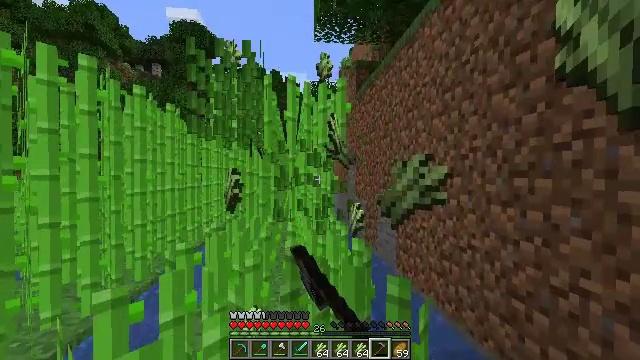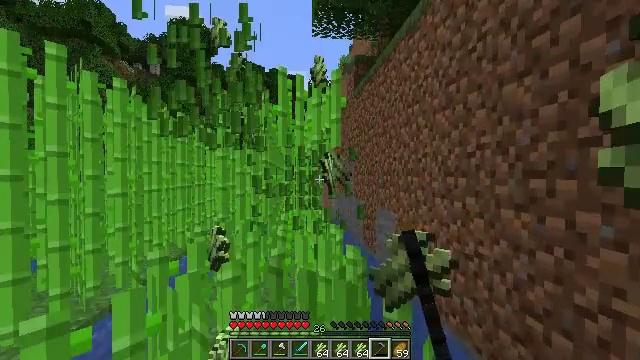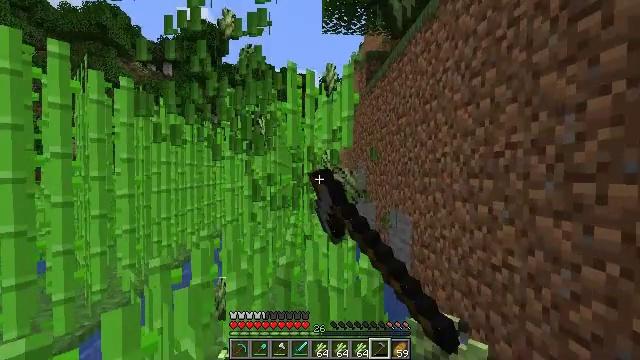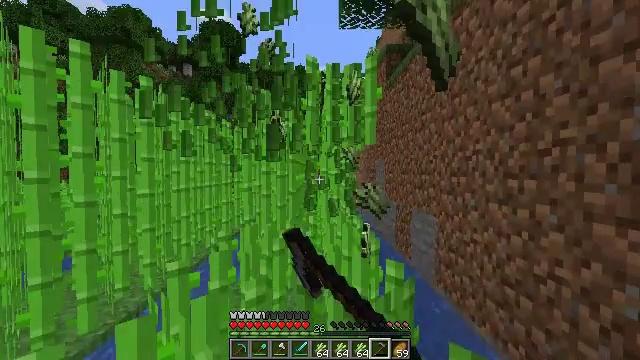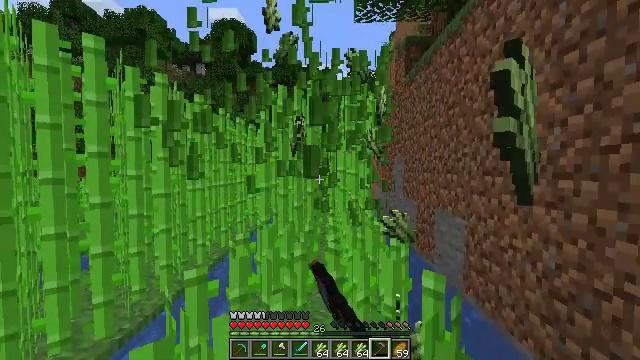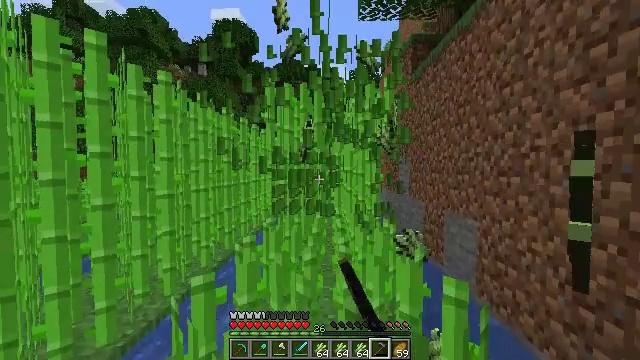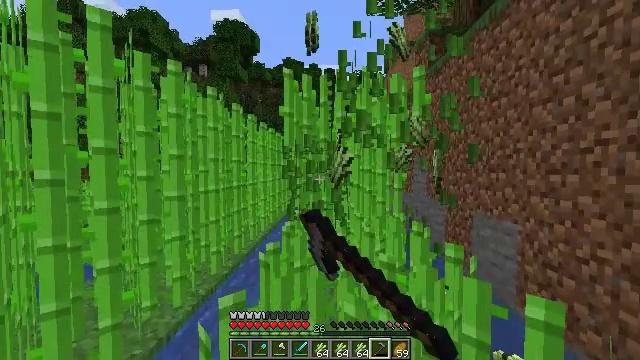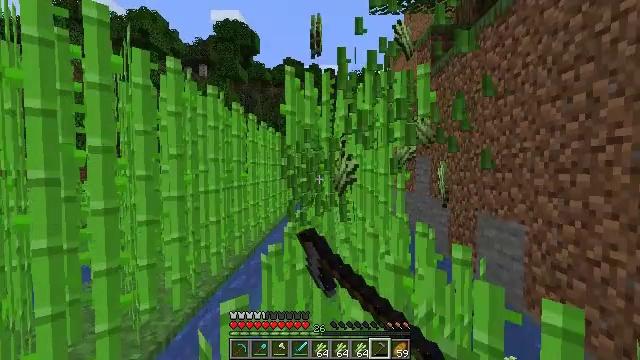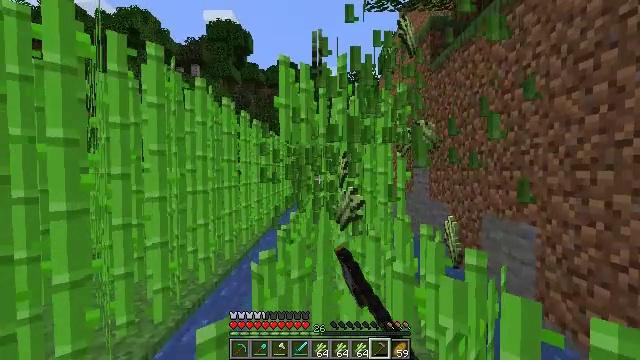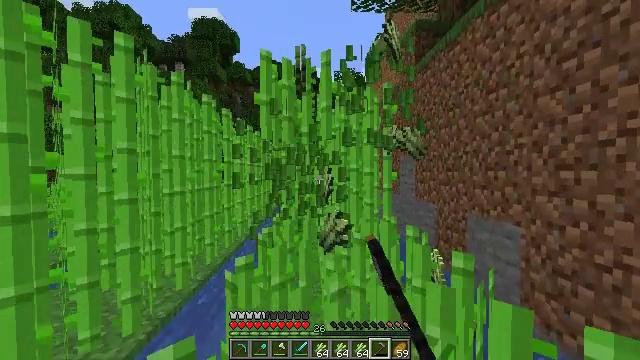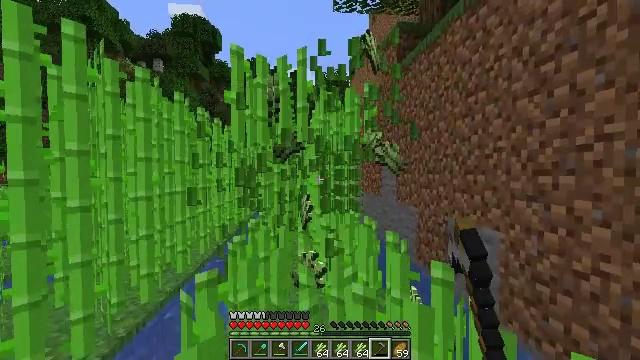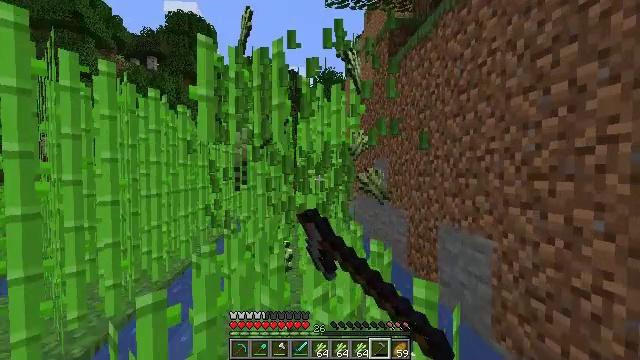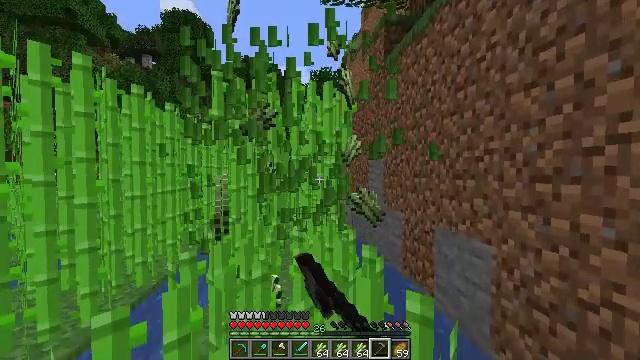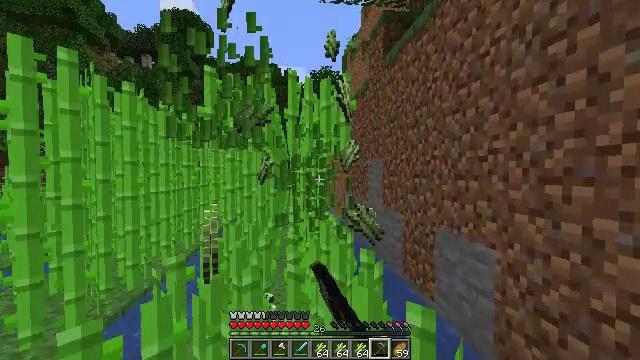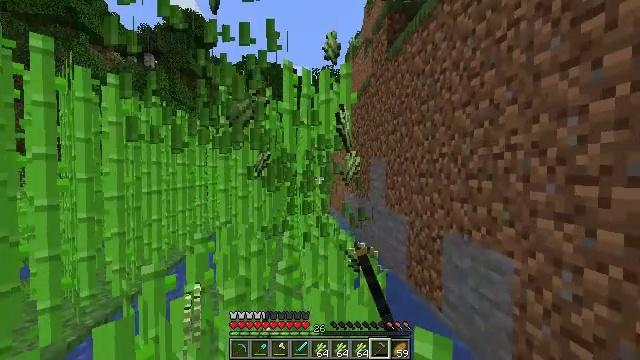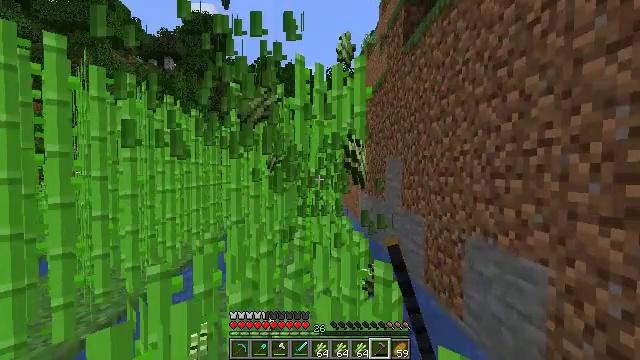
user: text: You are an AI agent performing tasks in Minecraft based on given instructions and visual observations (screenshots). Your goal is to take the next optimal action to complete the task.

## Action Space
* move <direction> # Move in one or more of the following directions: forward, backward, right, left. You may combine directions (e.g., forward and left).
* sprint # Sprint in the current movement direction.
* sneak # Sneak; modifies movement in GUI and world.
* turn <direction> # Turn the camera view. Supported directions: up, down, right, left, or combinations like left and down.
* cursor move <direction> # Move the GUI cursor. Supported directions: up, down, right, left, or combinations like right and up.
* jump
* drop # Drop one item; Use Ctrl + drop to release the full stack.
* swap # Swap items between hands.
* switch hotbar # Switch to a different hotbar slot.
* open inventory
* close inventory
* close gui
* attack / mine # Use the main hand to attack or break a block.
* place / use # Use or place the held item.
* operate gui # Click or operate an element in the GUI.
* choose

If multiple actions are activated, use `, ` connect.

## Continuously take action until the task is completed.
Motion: motion action
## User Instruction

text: Break the sugar cane.
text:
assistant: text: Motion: move forward, sprint, attack / mine
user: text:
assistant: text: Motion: move forward and move left, sprint, turn left, attack / mine
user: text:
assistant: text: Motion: move forward and move left, sprint, turn left, attack / mine
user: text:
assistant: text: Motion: move forward and move left, sprint, turn left, attack / mine
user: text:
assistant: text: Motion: move forward and move left, sprint, attack / mine
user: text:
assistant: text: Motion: move forward and move left, sprint, attack / mine
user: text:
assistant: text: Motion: move forward, sprint, attack / mine
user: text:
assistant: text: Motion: move forward and move right, sprint, turn right, attack / mine
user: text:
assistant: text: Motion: move forward and move right, sprint, turn right, attack / mine
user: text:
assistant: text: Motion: move forward and move right, sprint, turn right, attack / mine
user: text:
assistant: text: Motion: move forward and move right, sprint, attack / mine
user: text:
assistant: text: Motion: move forward, sprint, attack / mine
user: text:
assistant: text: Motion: move forward, sprint, attack / mine
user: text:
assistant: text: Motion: move forward, sprint, attack / mine
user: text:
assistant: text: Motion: move forward, sprint, turn left, attack / mine
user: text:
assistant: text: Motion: move forward and move left, sprint, turn left, attack / mine
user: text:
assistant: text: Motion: move forward and move left, sprint, turn left, attack / mine
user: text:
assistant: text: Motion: move forward and move left, sprint, turn left, attack / mine
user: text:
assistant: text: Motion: move forward and move left, sprint, attack / mine
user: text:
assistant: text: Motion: move forward and move left, sprint, attack / mine
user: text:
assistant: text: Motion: move forward, sprint, attack / mine
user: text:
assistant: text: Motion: move forward and move right, sprint, turn right, attack / mine
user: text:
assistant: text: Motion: move forward and move right, sprint, turn right, attack / mine
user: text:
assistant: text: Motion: move forward and move right, sprint, turn right, attack / mine
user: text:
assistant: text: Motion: move forward and move right, sprint, turn right, attack / mine
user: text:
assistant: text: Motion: move forward and move right, sprint, attack / mine
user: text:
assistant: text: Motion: move forward, sprint, attack / mine
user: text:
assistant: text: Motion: move forward, sprint, turn left, attack / mine
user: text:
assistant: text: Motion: move forward and move left, sprint, turn left, attack / mine
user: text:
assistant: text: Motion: move forward and move left, sprint, turn left, attack / mine